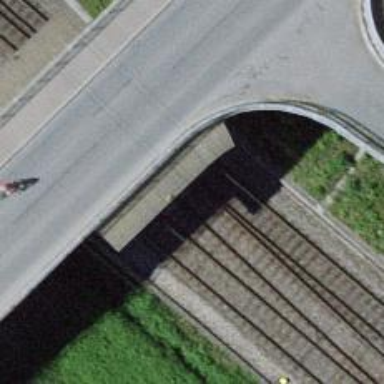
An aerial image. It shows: Railway track with contact lines for electrification.